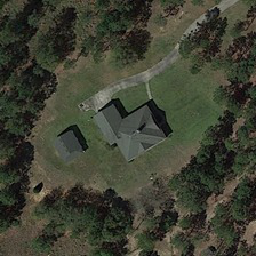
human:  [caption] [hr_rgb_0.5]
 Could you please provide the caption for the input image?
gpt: a house are on the light green ground and two cars are parked at the gate .

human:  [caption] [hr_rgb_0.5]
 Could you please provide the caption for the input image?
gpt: many sparsely distributed green trees are around two gray buildings .

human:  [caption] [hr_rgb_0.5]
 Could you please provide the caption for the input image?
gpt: Two grey houses meet on the side of a more obvious Road

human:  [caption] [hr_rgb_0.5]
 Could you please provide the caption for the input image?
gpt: Two gray houses meet on a less obvious road

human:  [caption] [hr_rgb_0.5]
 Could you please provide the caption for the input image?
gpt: two roads pass through the green, trees are on both sides of them .